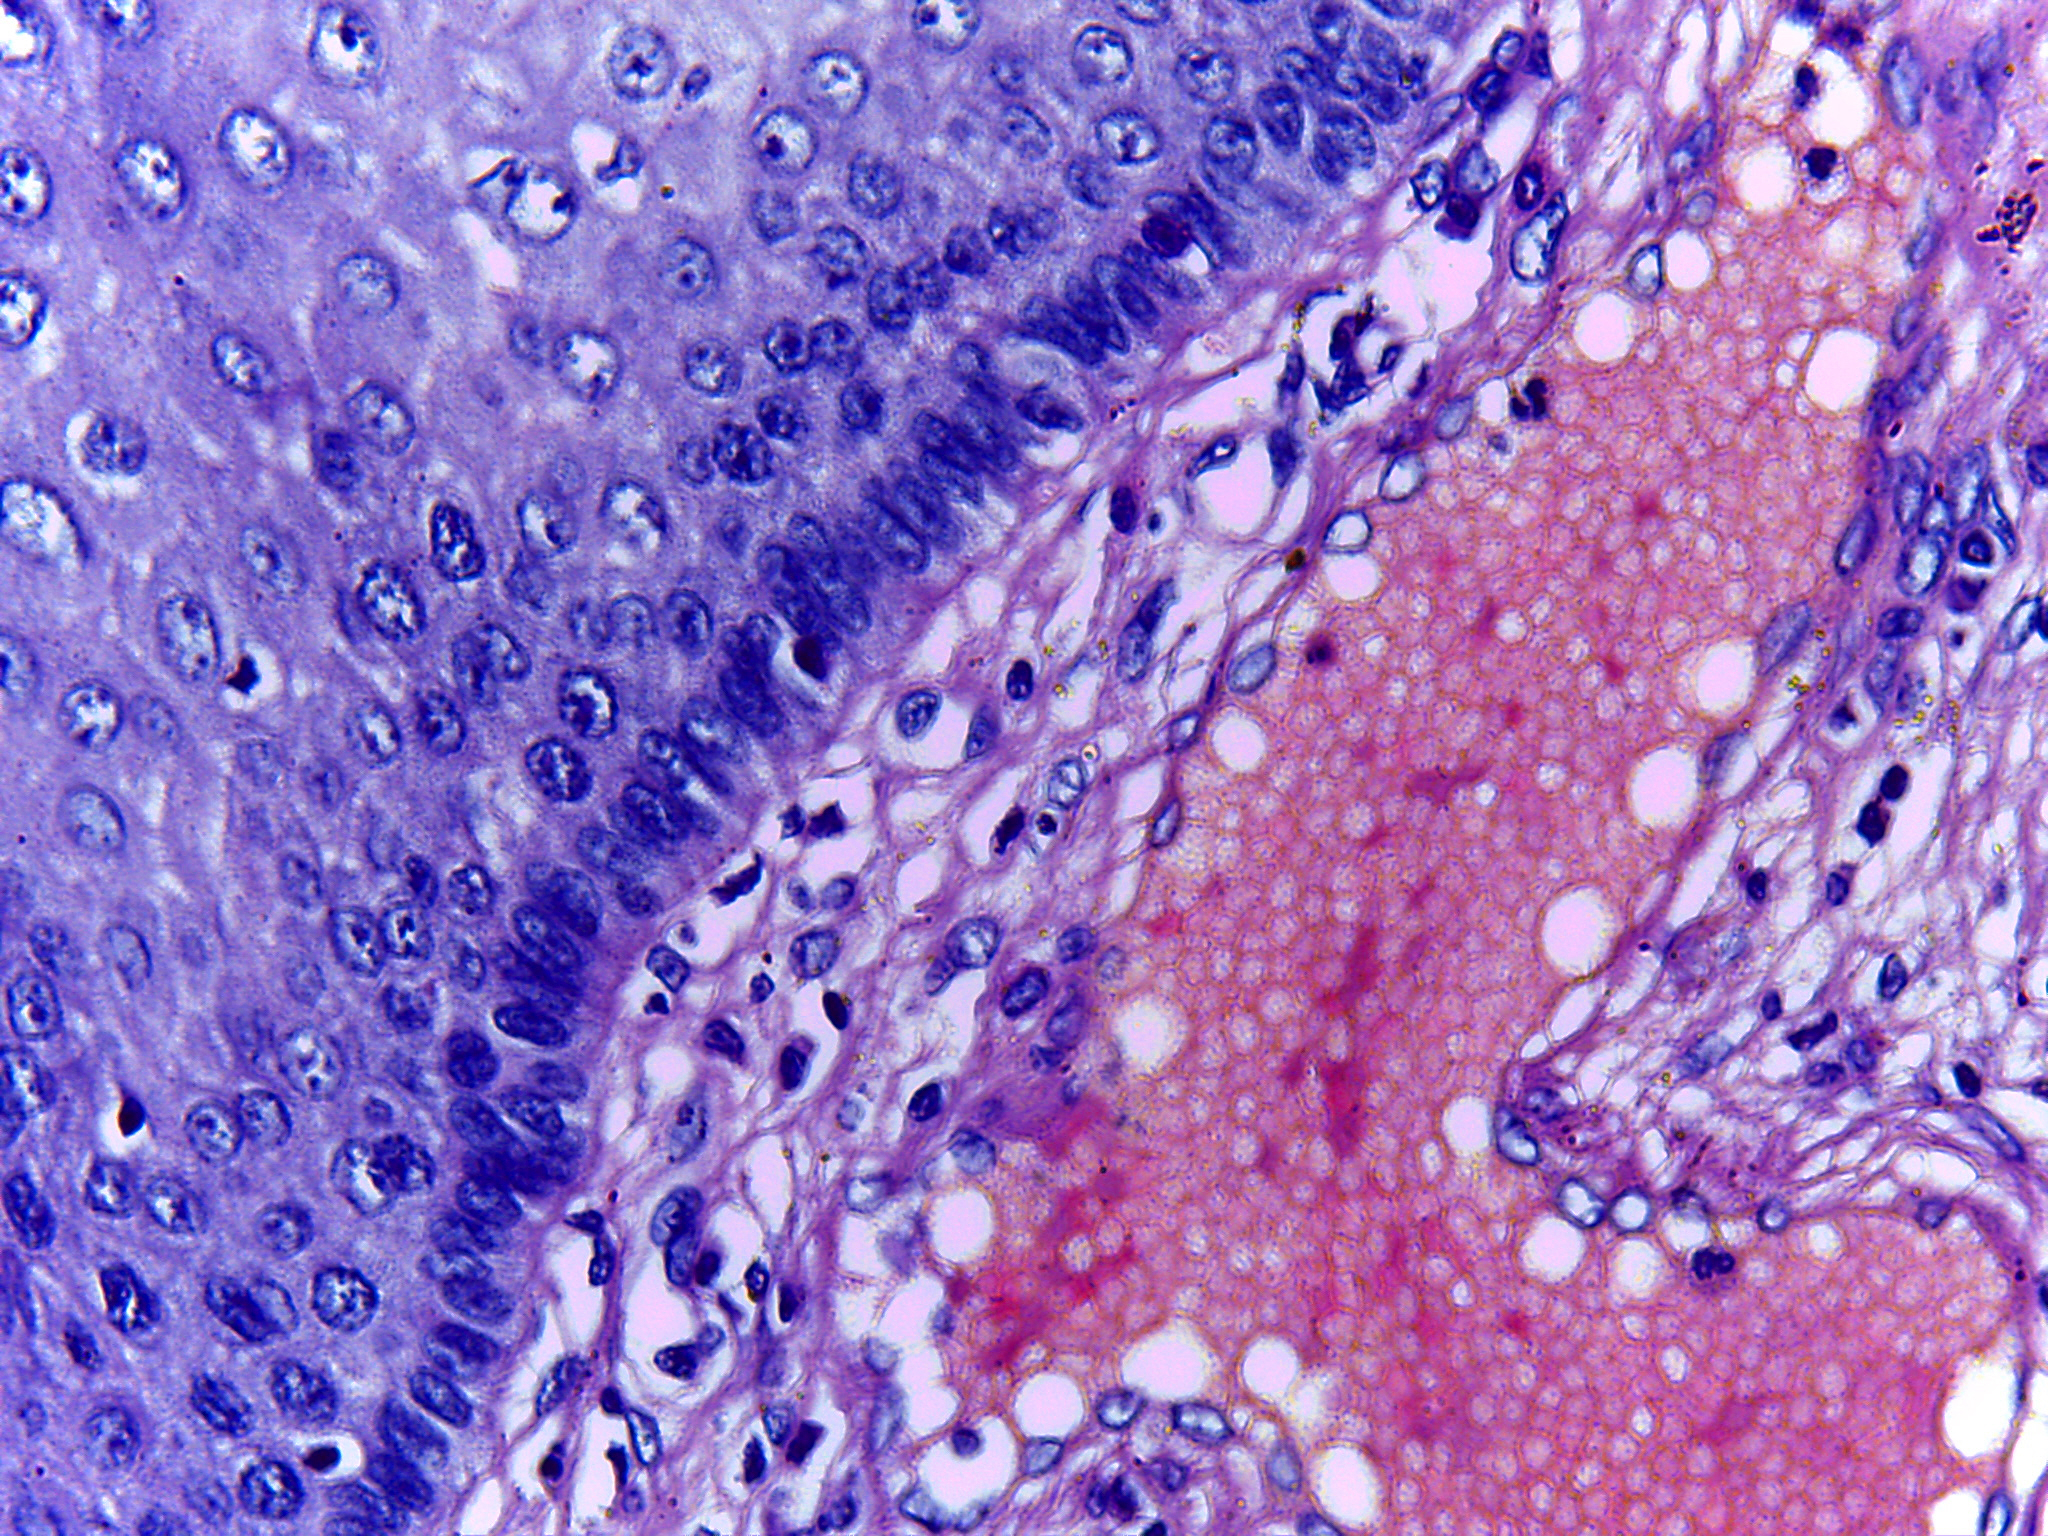
Diagnosis: Normal